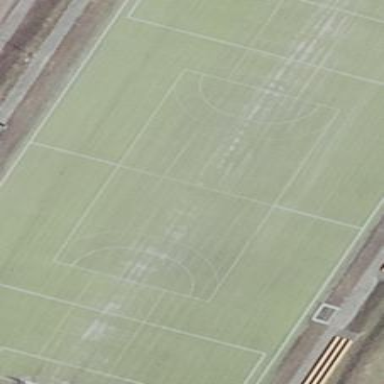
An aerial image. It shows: Handball pitch for leisure sports on the land.